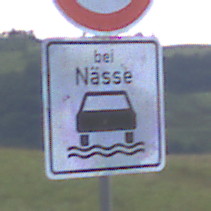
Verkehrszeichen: BeiNaesse
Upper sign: Geschwindigkeit120
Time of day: SunriseSunset
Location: Outdoor (Nature)
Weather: PartlyCloudy
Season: NotSpecified
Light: Natural